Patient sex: M
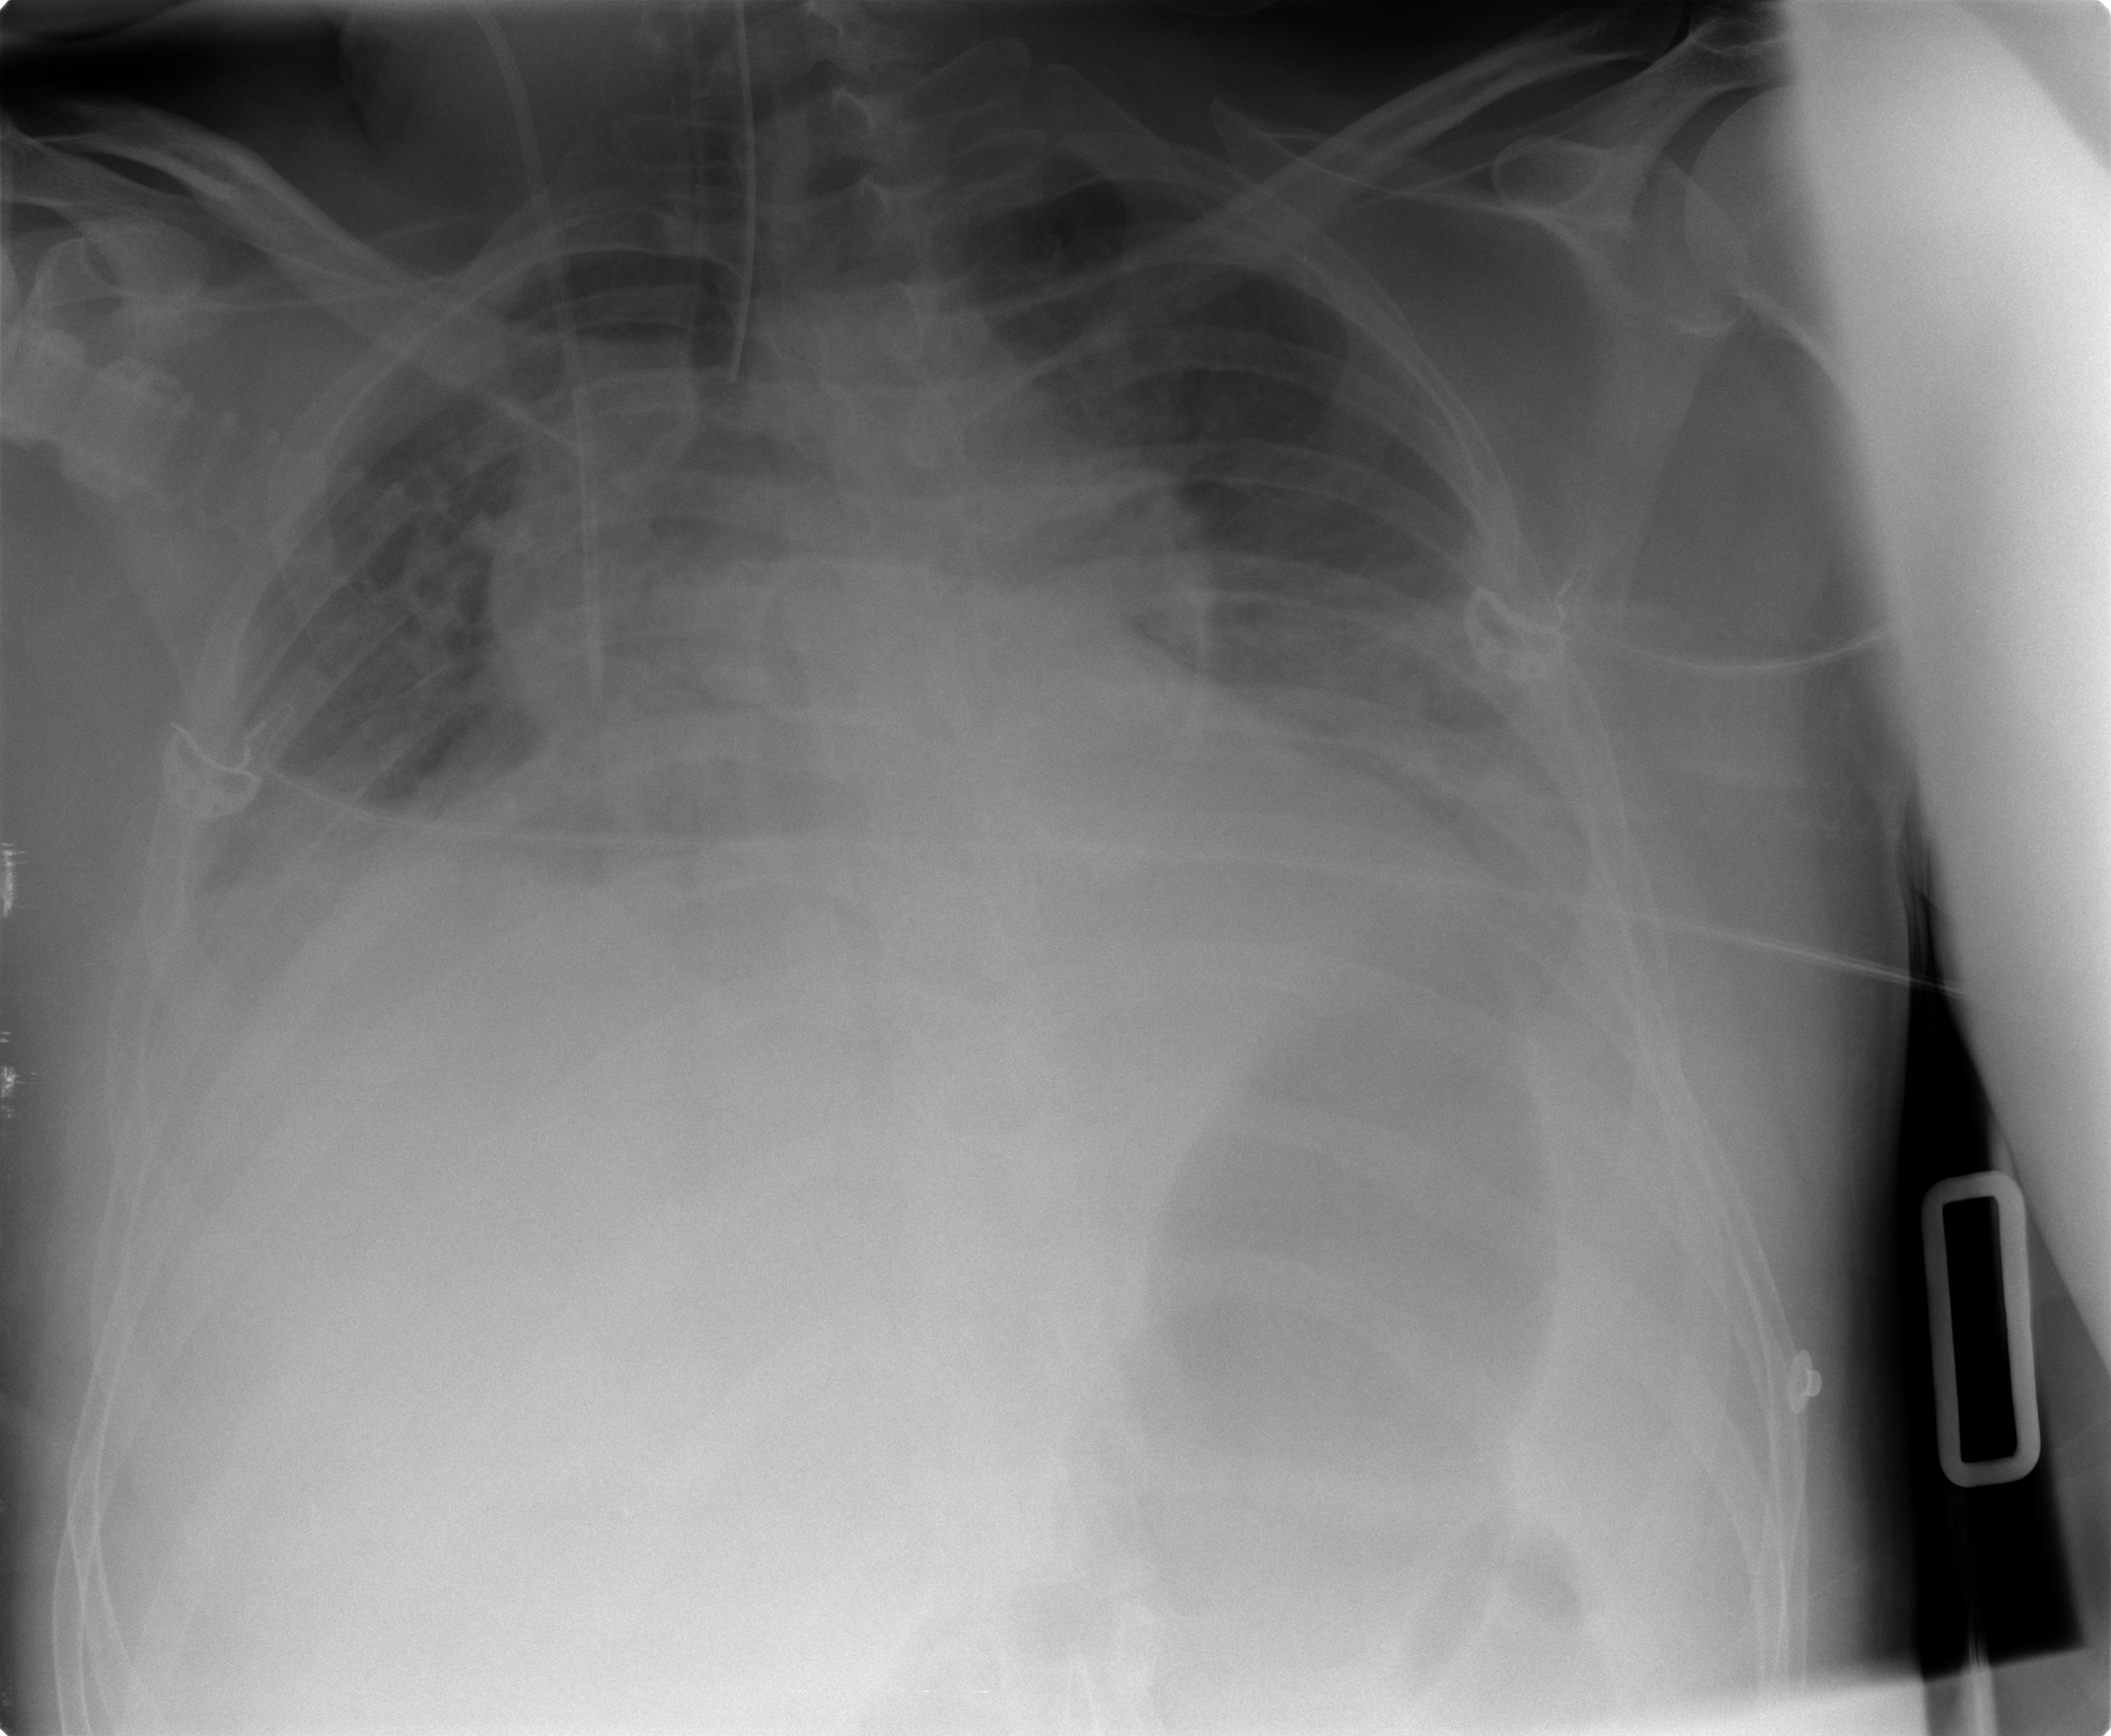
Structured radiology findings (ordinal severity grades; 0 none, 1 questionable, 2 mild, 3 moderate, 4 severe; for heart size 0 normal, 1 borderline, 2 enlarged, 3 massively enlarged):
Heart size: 0
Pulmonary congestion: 2
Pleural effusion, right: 2
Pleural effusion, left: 0
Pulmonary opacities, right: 0
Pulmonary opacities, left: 0
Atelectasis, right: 2
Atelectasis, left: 2